Question: I have the below Json (wf.json)
'''
{
"workflow":{
"template":"Analysis1",
"start":{
"instance":"HDA_run1",
"user":"symtest",
"date":"3-Mar-2012",
"timestamp":"1330948220475"
},
"host":{
"name":"bartla",
"user":"symtest1",
"password":"symtest1",
"installpath":"",
"product":""
},
"javadump":{
"pid":"8989",
"corefilename":"",
"heapdump":"",
"stack":"",
"JAVA_HOME":""
},
"mat":{
},
"email":{
"to":"ars@gmail.com",
"subject":"",
"message":""
},
"end":{
}
}
}
'''
As you can see there are 7 items (or sub headings inside main heading 'workflow'). Under each item it can have another set of properties eg: email '(item)' has 3 properties '("name":"value")'.
So based on the number of properties I need to be able to create controls '(Text)' in my Flex 3 UI.
I read <URL>' but it is unable to find 'JSON'.
Below is my code
'''
<mx:Application xmlns:mx="http://www.adobe.com/2006/mxml"
layout="absolute" minWidth="955" minHeight="600"
creationComplete="service.send()">
<mx:Script>
<![CDATA[
import mx.controls.Alert;
import mx.rpc.events.ResultEvent;
private function onJSONLoad(event:ResultEvent):void
{
//get the raw JSON data and cast to String
var rawData:String = String(event.result);
//Alert.show(rawData); This prints my JSON String
var obj:Object = decodeJson(rawData);
/*error call to possibly undefined method decodeJson*/
Alert.show(obj.toString());
}
]]>
</mx:Script>
<mx:HTTPService id="service" resultFormat="text"
url="/cjb/wf.json"
result="onJSONLoad(event)" />
</mx:Application>
'''
Please help me fetch 'name, values' if any from each item. Thanks
Is it not possible to directly fetch json data from an object (not custom made) like it is done in <URL>?

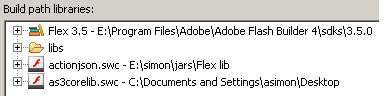
Answer: If the fastest parser is what you want, then you'll want use native JSON parsing. Its usage is as simple as this:
'''
var result:Object = JSON.parse(event.result);
trace(result.workflow.template); //traces "Analysis1"
'''
The <URL>.
However native JSON is only available for Flash Player 11 or higher, which means you'll have to target at least that player version. Since your compiling a Flex 3 application, it will target Flash Player 9 by default. If your requirements don't prohibit you from targeting FP11+, the easiest fix is to compile with the Flex 4.6 (or higher) SDK. The screenshot in your question shows that you're using Flex 3.5, so you'll have to change that in the "build path" settings.
---
If you wish to traverse the resulting object dynamically, you can do it with a simple 'for' loop:
'''
//workflow is the root node of your structure
var workflow:Object = result.workflow;
//iterate the keys in the 'workflow' object
for (var key:String in workflow) {
trace(key + ': ' + workflow[key]);
}
//template: Analysis1
//start: [Object]
//host: [Object]
//...
'''
If you want to do it recursively, you can check whether a value is an Object or not:
'''
if (workflow[key] is Object) {
//parse that node too
}
else {
//just use the value
}
'''